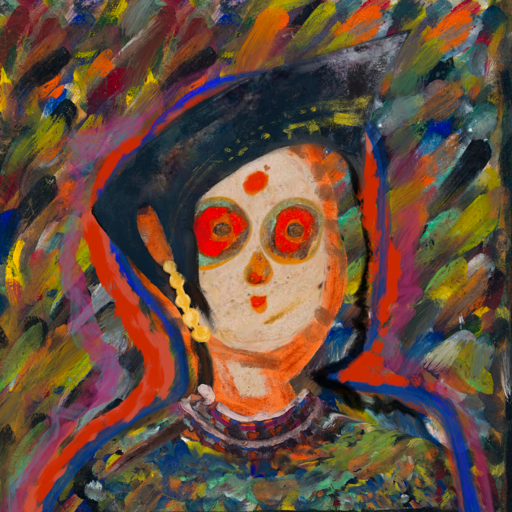
Background: An_Impression, Head And Neck Front: Rupkatha, Face Front: Sisters, Bust: An_Impression, Hair Front: Experience, Head Accessory: Irani, Second Necklace: Blank, Necklace: Hypocrite_1, Baby: Blank